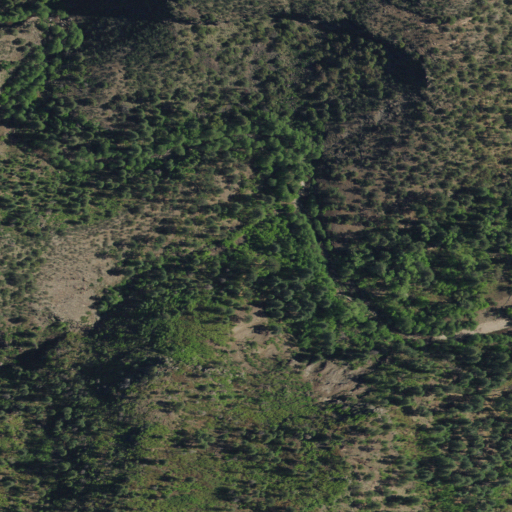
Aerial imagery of valley in New Mexico named Packsaddle Canyon containing evergreen forest, grassland, and shrub